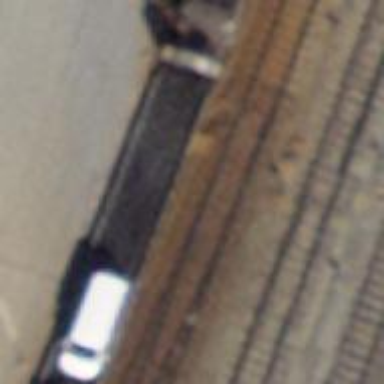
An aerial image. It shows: Car shuttle railway.